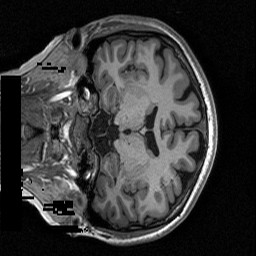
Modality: T1w
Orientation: coronal